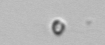
Label: nanoplankton_mix